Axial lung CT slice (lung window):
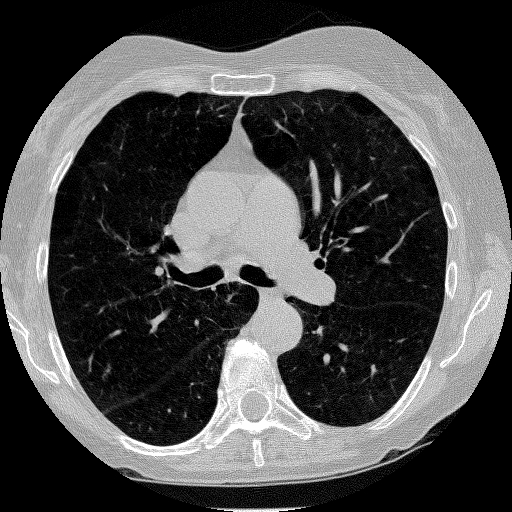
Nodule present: no